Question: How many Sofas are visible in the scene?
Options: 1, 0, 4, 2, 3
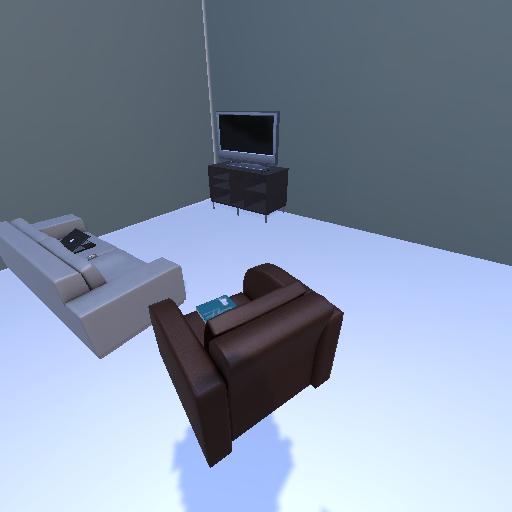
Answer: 1